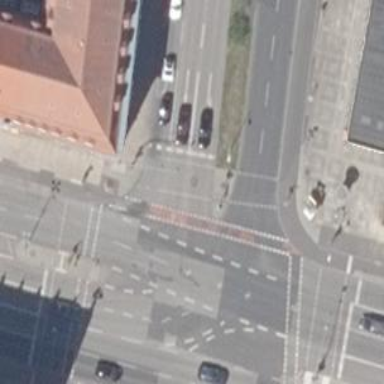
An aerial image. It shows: Asphalt path with both cycleway and footway crossings. The surface of the cycleway and footway is also asphalt.